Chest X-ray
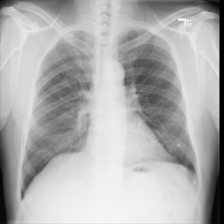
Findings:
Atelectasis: negative
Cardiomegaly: negative
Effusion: negative
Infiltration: negative
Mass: negative
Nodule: negative
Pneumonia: negative
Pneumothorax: negative
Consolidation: negative
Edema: negative
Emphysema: negative
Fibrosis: negative
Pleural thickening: negative
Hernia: negative